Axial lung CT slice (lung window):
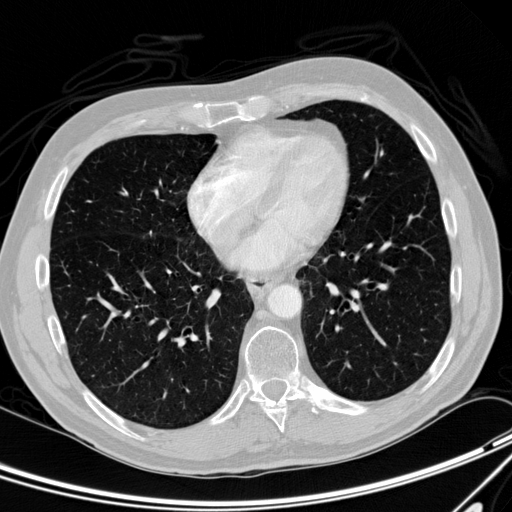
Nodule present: no